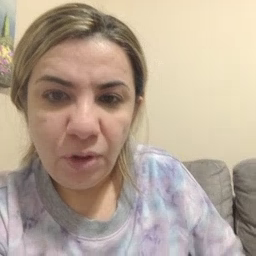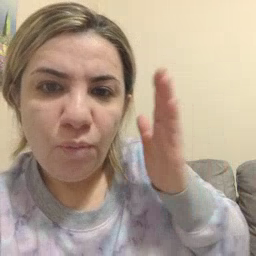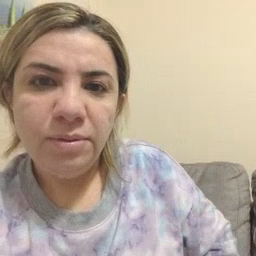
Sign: person